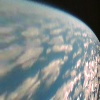
Label: cloud